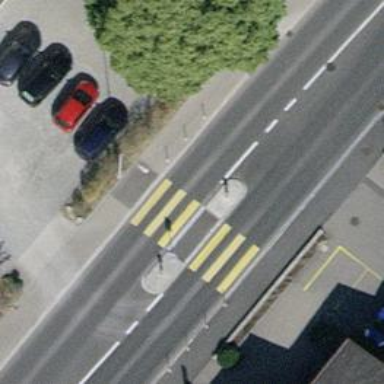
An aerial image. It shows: Zebra crossing on footway.